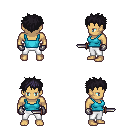
a pixel art fantasy rpg character, male body template, human, tanned skin, teal pirate shirt, white pants, raven bedhead hairstyle, metal gloves, dagger, four views (front, back, left, right), 2x2 character sprite sheet, small pixel art, hard edges, no anti-aliasing